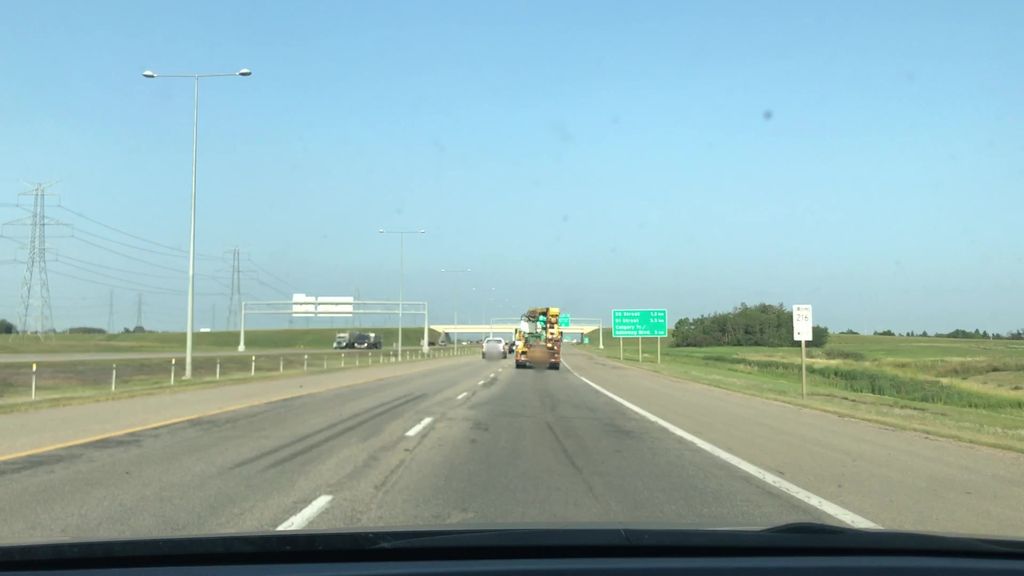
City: edmonton